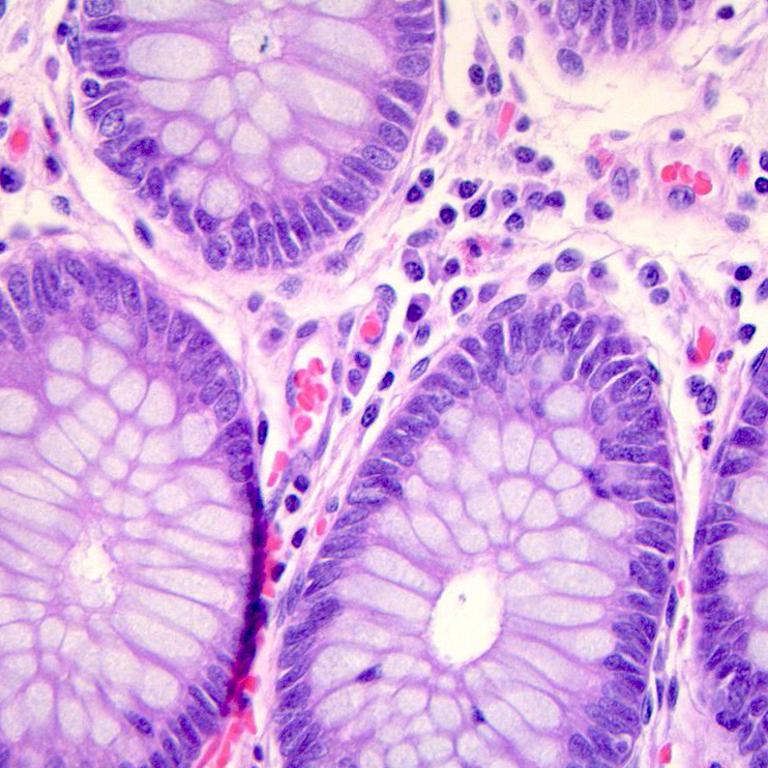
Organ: colon
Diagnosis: benign